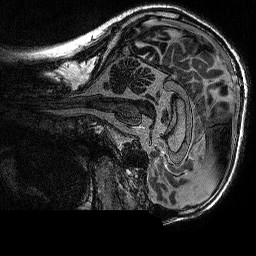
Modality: MP2RAGE
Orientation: sagittal
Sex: male
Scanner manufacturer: siemens
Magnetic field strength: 3 T
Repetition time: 5 s
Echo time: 0.00292 s